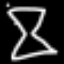
Label: hourglass